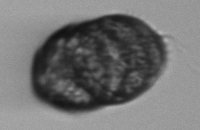
Label: Margalefidinium